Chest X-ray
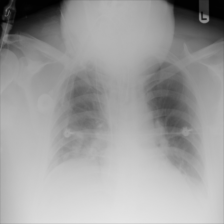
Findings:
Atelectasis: positive
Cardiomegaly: negative
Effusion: negative
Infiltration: negative
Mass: negative
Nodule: negative
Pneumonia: negative
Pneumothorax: negative
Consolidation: negative
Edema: negative
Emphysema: negative
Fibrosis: negative
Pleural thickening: negative
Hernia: negative